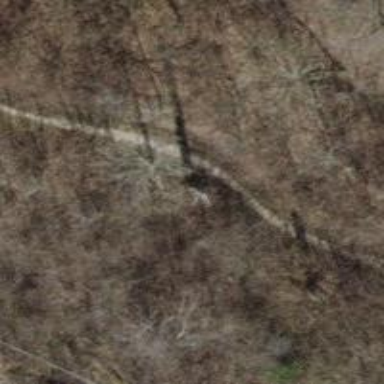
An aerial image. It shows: Ground path.